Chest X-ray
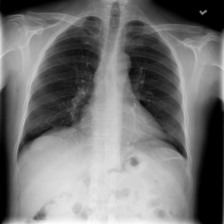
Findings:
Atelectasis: positive
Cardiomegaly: negative
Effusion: negative
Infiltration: positive
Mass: negative
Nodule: negative
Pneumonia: negative
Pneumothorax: negative
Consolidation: negative
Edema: negative
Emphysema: negative
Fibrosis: negative
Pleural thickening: negative
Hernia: negative